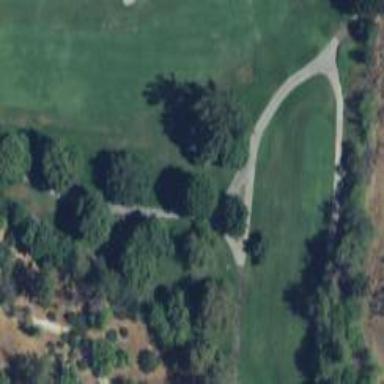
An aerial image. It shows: Path for golf carts.